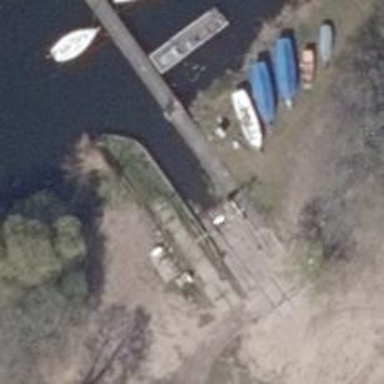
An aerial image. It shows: Slipway on leisure land.